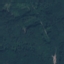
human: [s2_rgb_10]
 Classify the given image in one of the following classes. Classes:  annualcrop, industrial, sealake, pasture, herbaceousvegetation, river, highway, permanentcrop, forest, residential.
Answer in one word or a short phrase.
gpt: Forest